Question: I have 3 overlapping html divs, one next to another, colored: red, green and blue. All elements have opacity 0.5. First two divs (red and green) I want to summate color (creates something between red and green) - standard behaviour, without changes here.
My problem is how to prevent summating colors only between green and blue divs?
It would be great if we could do this without additional elements.
html:
'''
<div id="d0"></div>
<div id="d1"></div>
<div id="d2"></div>
'''
css:
'''
div {
position: absolute;
opacity: 0.5;
}
#d0 {
top: 60px;
height: 100px;
left: 50px;
width: 100px;
background-color: red;
}
#d1 {
height: 150px;
left: 130px;
top: 50px;
width: 200px;
background-color: green;
}
#d2 {
height: 100px;
left: 300px;
top: 80px;
width: 120px;
background-color: blue;
}
'''
EDIT:
I forgot about: <URL>
It should look likt this (fourth element is to show that blue also has opacity):

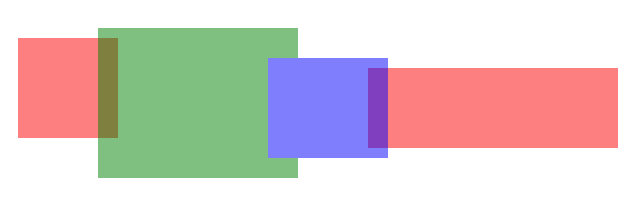
Answer: If you want to keep opacity of all divs to be still 0.5. Then here is your pure CSS solution. No additional elements added.
Here is a fiddle for that.
<URL>
'''
**HTML**
<div id="d0"></div>
<div id="d1"></div>
<div id="d2"></div>
<div id="d4"></div>
**CSS**
#d2 {
opacity: 1;
height: 100px;
width: 120px;
left: 300px;
top: 80px;
}
#d2:before,
#d2:after{
content: "";
position :absolute;
left: 0;
top: 0;
height: 100px;
background-color: blue;
}
#d2:before{
width: 30px;
z-index: 2;
opacity: 0.99999999;
background-color: #7F7FFF;
}
#d2:after{
width: 120px;
z-index: 1;
opacity: 0.5;
}
#d4 {
width: 200px;
height: 80px;
left: 400px;
top: 90px;
background-color: red;
}
'''
Just added this CSS instead of #d2, rest all your CSS is fine. Let me know if this resolves your issue.
Pick the color of the div with opacity and use it in the ":before" div.